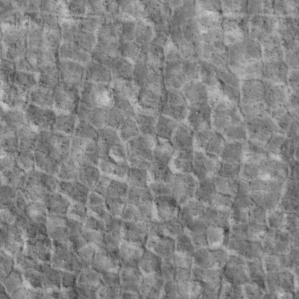
Label: non_frost